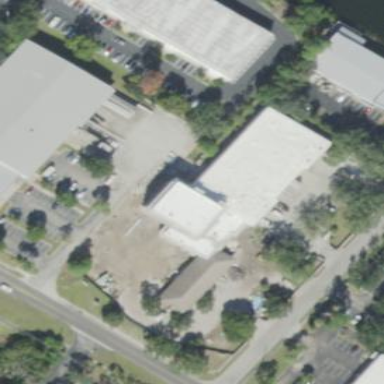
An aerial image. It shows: Building.